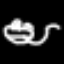
Label: frog